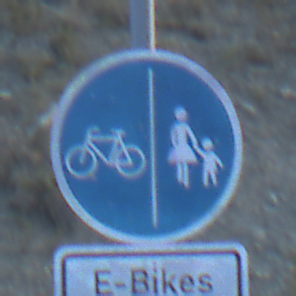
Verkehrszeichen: GetrennterRadUndGehwegRadwegLinks
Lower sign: BesondereFahrzeugeUndTransportgueter13
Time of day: SunriseSunset
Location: Outdoor (RoadRail)
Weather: Clear
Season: NotSpecified
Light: Natural